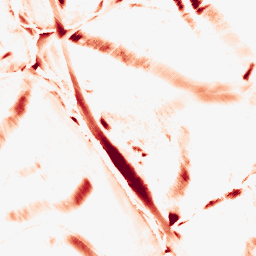
Category: morphological
Decomposition family: morphological_diamond
Decomposition parameters: operation: opening
radius: 15
Upsampling method: regularized
Upsampling parameters: scale: 2
lambda_reg: 0.01
Upsampling scale: 2